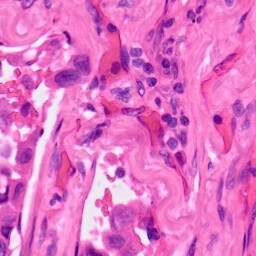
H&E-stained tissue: Lung